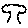
Label: tree